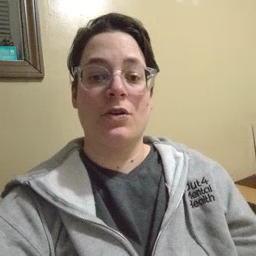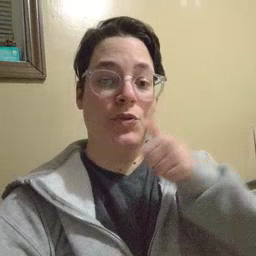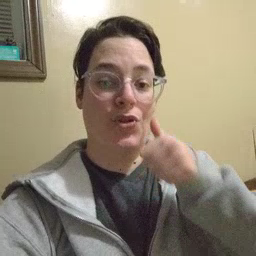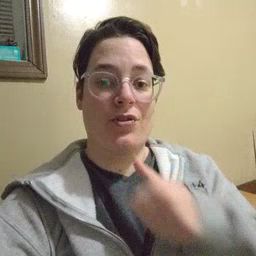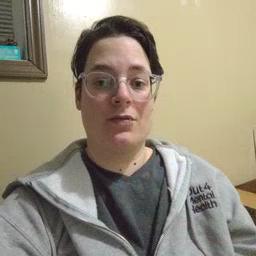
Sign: girl